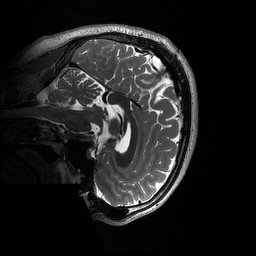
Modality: T2w
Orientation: sagittal
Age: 23
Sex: male